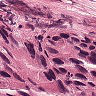
Metastatic tissue present: yes